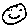
Label: smiley face